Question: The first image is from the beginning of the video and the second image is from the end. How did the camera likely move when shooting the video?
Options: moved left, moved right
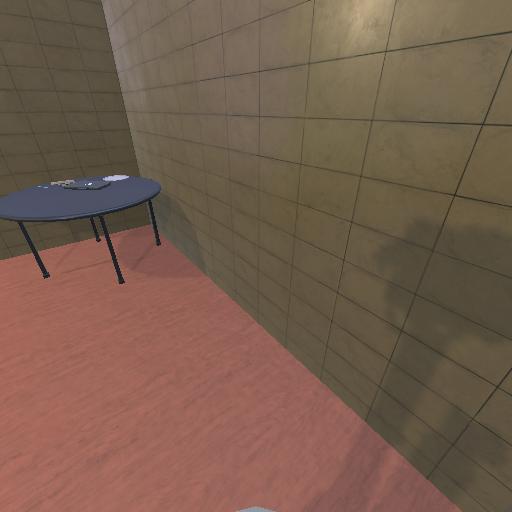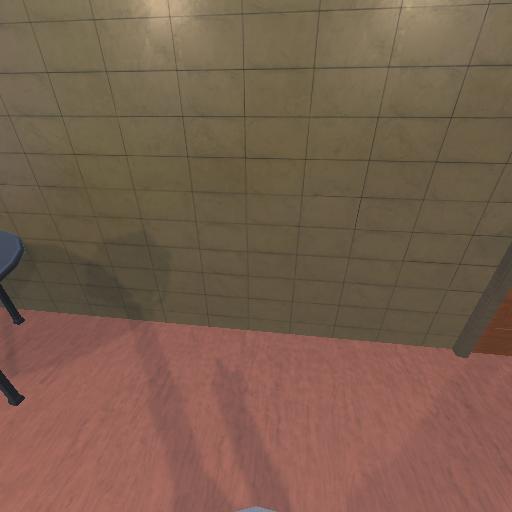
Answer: moved left